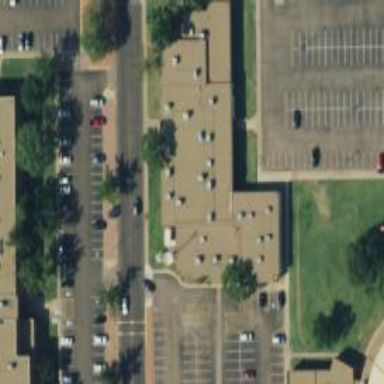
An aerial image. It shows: College building.